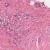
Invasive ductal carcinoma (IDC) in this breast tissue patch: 0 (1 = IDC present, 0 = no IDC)